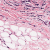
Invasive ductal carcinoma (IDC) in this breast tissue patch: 1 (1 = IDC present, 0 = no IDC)